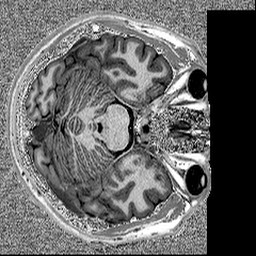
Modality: MP2RAGE
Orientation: axial
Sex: male